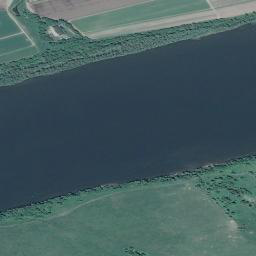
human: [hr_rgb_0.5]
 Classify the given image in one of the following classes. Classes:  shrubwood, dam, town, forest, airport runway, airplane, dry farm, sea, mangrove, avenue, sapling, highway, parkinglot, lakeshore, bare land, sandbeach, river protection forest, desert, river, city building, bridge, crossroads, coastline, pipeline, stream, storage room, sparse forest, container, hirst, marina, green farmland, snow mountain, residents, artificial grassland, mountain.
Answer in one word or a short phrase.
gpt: river